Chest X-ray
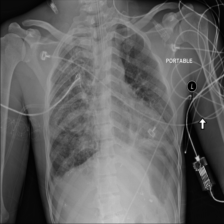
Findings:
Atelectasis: negative
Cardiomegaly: negative
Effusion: negative
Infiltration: negative
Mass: negative
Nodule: negative
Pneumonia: negative
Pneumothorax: negative
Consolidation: positive
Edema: negative
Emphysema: negative
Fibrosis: negative
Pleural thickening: negative
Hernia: negative